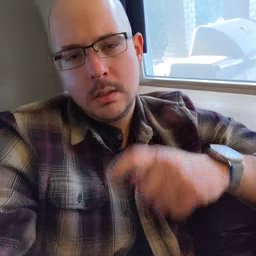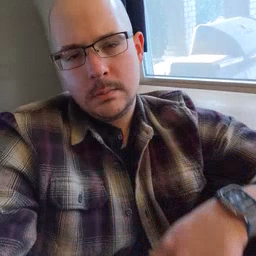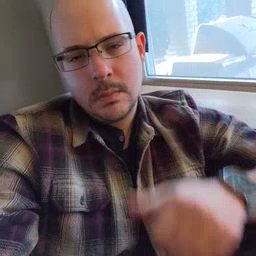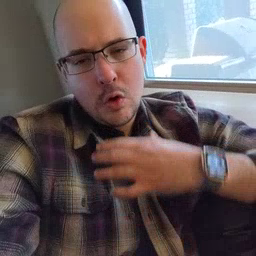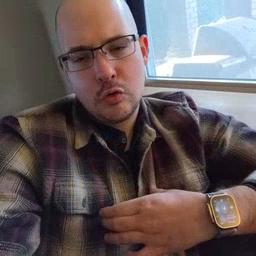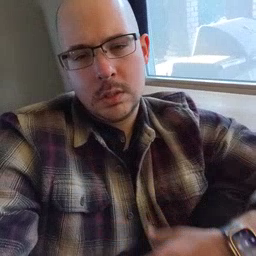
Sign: hungry